Current action and preconditions to check: trajectory_clear

Your task: For each precondition in the list above, predict whether it will hold at this action.

Consider the current scene as observed from the mobile robot's camera, and analyze the predicted future states of all dynamic agents (e.g., people, animals, vehicles, or any moving entities) within the NEXT SECOND.

IMPORTANT: Only answer "very likely" if you are absolutely certain—based on strong, clear evidence—that a dynamic agent will violate the precondition in the predicted future state. Do NOT answer "very likely" for unlikely, ambiguous, or low-probability risks.

Ask yourself for each precondition: Is there a high probability, with clear and convincing evidence, that the predicted future states of any dynamic agent will interfere with the predicted future state of the currently executing action within the NEXT SECOND, causing that precondition to fail?

Assess the risk level based on these predictions. Use "likely" or "very likely" if motions create a clear risk of interference.

Use "neutral" or "improbable" if agents are nearby but their predicted paths are clearly diverging or non-conflicting.

Failure Risk Categories: "very improbable", "improbable", "neutral", "likely", "very likely"

Answer Format: Output ONLY the probability_of_failure value from these categories: "very improbable", "improbable", "neutral", "likely", "very likely"

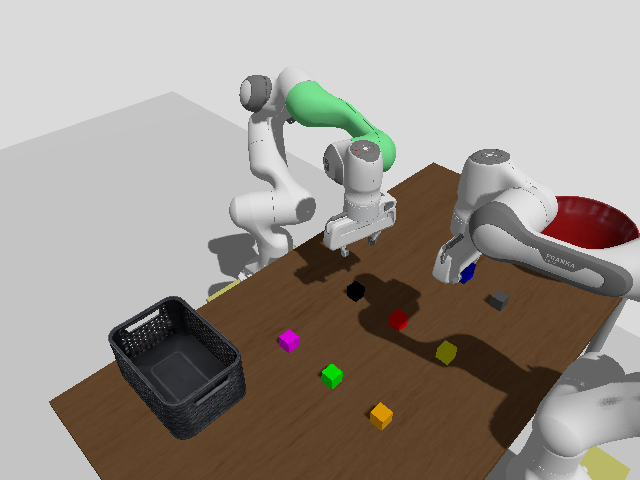

Answer: improbable